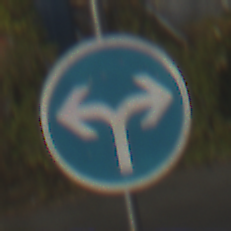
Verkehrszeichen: VorgeschriebeneFahrtrichtungRechtsOderLinks
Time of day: MorningAfternoon
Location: Outdoor (Urban)
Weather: PartlyCloudy
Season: NotSpecified
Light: Natural